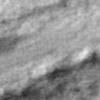
Label: change